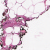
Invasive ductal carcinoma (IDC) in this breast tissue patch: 0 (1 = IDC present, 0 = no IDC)